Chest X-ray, PA view. Patient: 50 years old, sex M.
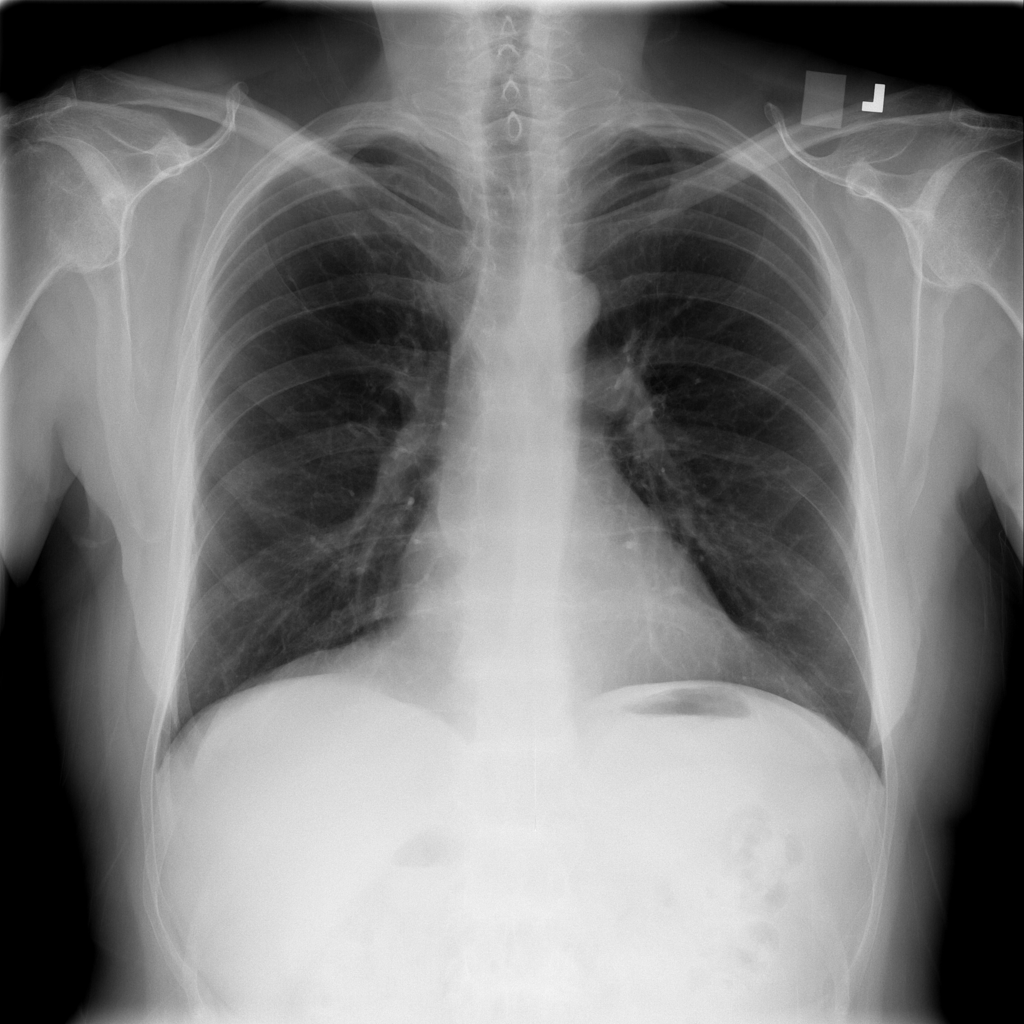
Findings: No Finding